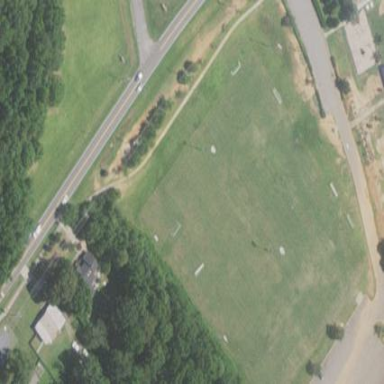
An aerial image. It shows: Grass pitch used for soccer.